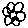
Label: flower